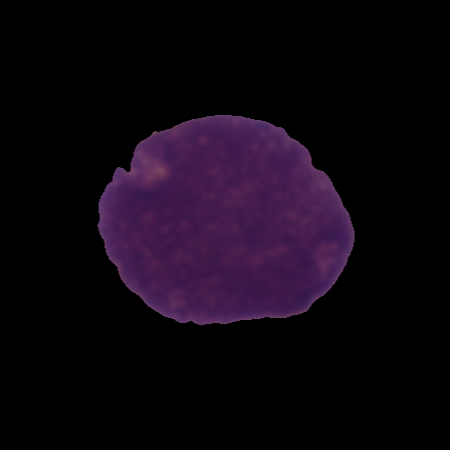
Label: cancer